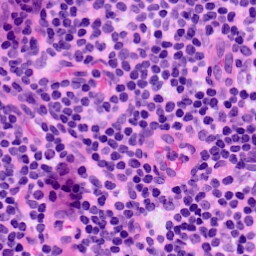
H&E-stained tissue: LymphNode